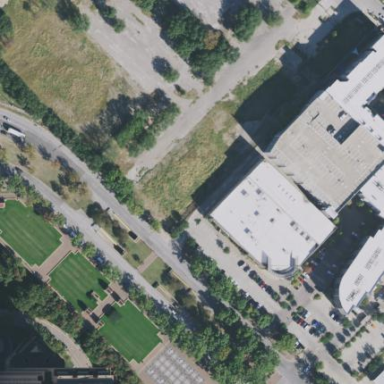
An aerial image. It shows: Commercial building.